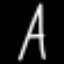
Label: The Eiffel Tower